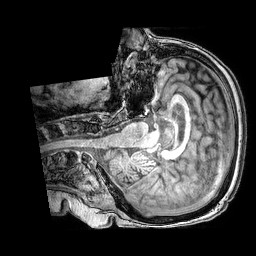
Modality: T1w
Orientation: axial
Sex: female
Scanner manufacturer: philips
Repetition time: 0.00821 s
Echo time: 0.00377 s